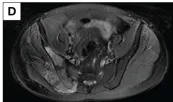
X-ray, CT, and MRI images. (D) An MRI after neoadjuvant chemotherapy revealed a small local soft tissue mass and reduced peripheral inflammatory response.
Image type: radiology (mri)